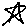
Label: star